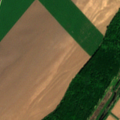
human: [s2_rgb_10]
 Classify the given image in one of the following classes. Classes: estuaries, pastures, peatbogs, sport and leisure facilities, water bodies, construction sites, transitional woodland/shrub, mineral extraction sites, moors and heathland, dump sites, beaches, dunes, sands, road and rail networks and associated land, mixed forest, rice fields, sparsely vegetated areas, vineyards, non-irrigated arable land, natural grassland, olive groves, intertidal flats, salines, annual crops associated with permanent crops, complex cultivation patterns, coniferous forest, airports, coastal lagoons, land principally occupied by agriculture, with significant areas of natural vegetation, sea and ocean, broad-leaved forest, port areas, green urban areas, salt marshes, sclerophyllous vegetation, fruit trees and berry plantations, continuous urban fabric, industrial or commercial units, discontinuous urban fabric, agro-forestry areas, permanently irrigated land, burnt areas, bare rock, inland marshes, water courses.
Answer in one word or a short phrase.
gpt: non-irrigated arable land, broad-leaved forest, transitional woodland/shrub